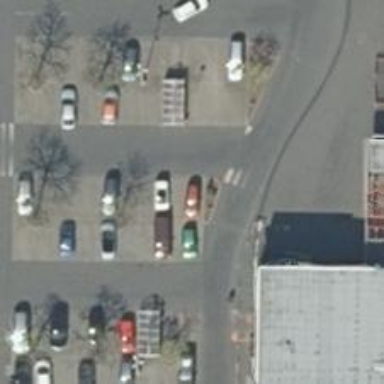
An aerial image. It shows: Parking space is available.